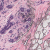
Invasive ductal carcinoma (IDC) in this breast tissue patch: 0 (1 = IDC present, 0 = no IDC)